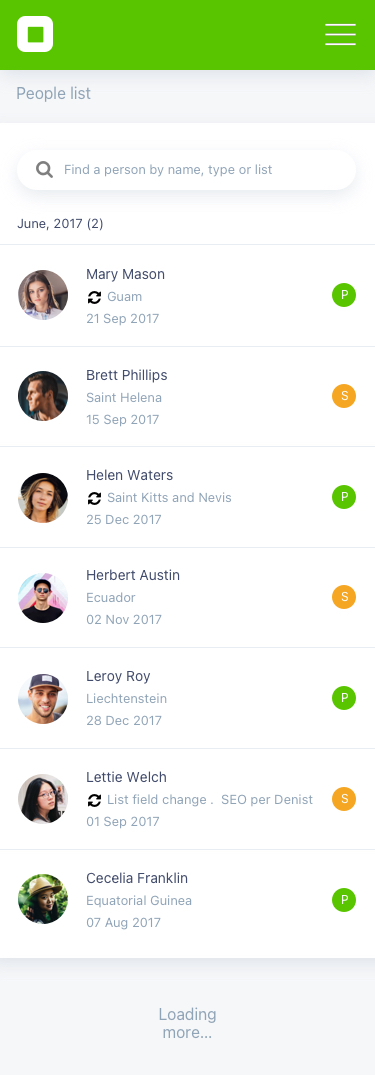
Text in this UI design:
Loading more…
Cecelia Franklin
07 Aug 2017
Equatorial Guinea
Lettie Welch
01 Sep 2017
List field change .  SEO per Denist
Leroy Roy
28 Dec 2017
Liechtenstein
Herbert Austin
02 Nov 2017
Ecuador
Helen Waters
25 Dec 2017
Saint Kitts and Nevis
Brett Phillips
15 Sep 2017
Saint Helena
Mary Mason
21 Sep 2017
Guam
Find a person by name, type or list
June, 2017 (2)
People list
P
S
P
S
P
S
P